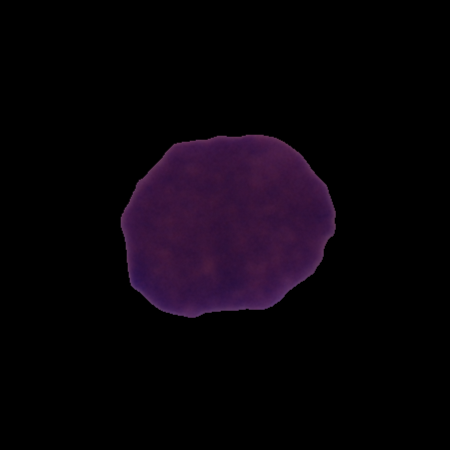
Label: cancer